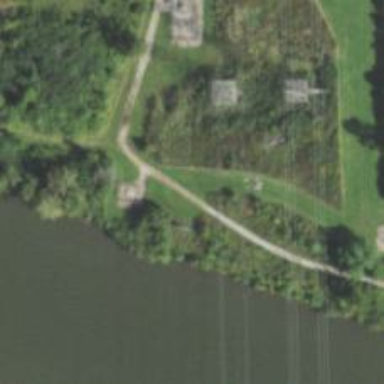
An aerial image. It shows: Paved path.